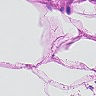
Metastatic tissue present: no